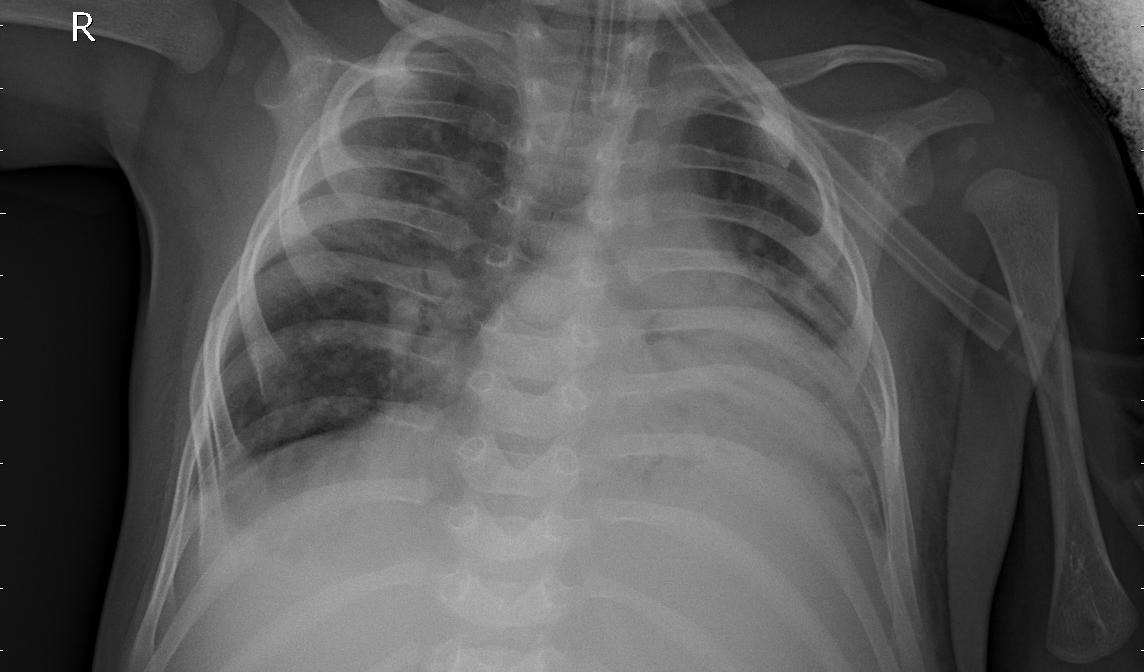
Diagnosis: PNEUMONIA